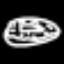
Label: donut